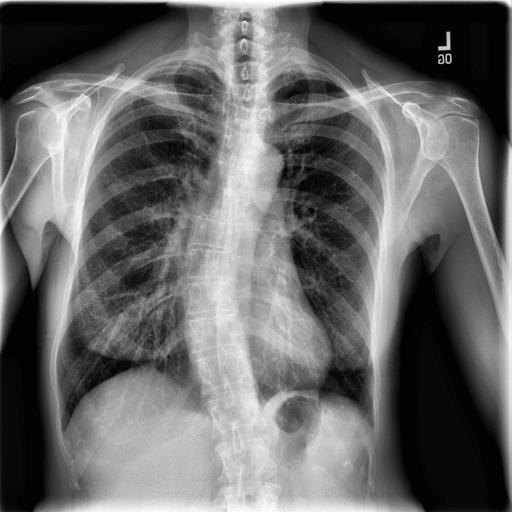
Finding: NORMAL